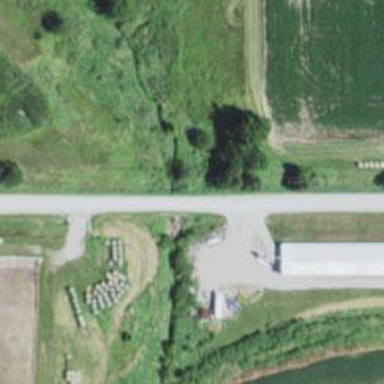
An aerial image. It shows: Culvert tunnel.